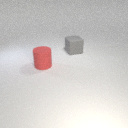
large gray rubber cube to the right of large red rubber cylinder